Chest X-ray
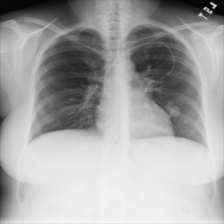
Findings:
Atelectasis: negative
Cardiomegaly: negative
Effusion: negative
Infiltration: negative
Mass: negative
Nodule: negative
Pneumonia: negative
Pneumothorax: negative
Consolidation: negative
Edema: negative
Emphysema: negative
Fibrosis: negative
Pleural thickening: negative
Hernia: negative